Interaction volume radius: 5 \u00c5
Interaction volume height: 15 \u00c5
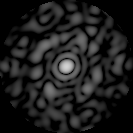
Disorder parameter: 0.8729